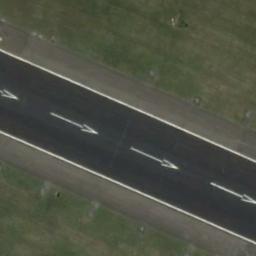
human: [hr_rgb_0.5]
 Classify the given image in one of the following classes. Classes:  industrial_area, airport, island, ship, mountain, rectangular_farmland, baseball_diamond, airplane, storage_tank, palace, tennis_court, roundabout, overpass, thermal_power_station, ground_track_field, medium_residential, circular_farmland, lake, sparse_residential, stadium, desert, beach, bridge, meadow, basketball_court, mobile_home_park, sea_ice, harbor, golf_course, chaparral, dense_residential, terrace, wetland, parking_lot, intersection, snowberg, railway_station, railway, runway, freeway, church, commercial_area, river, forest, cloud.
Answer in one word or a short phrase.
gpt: runway